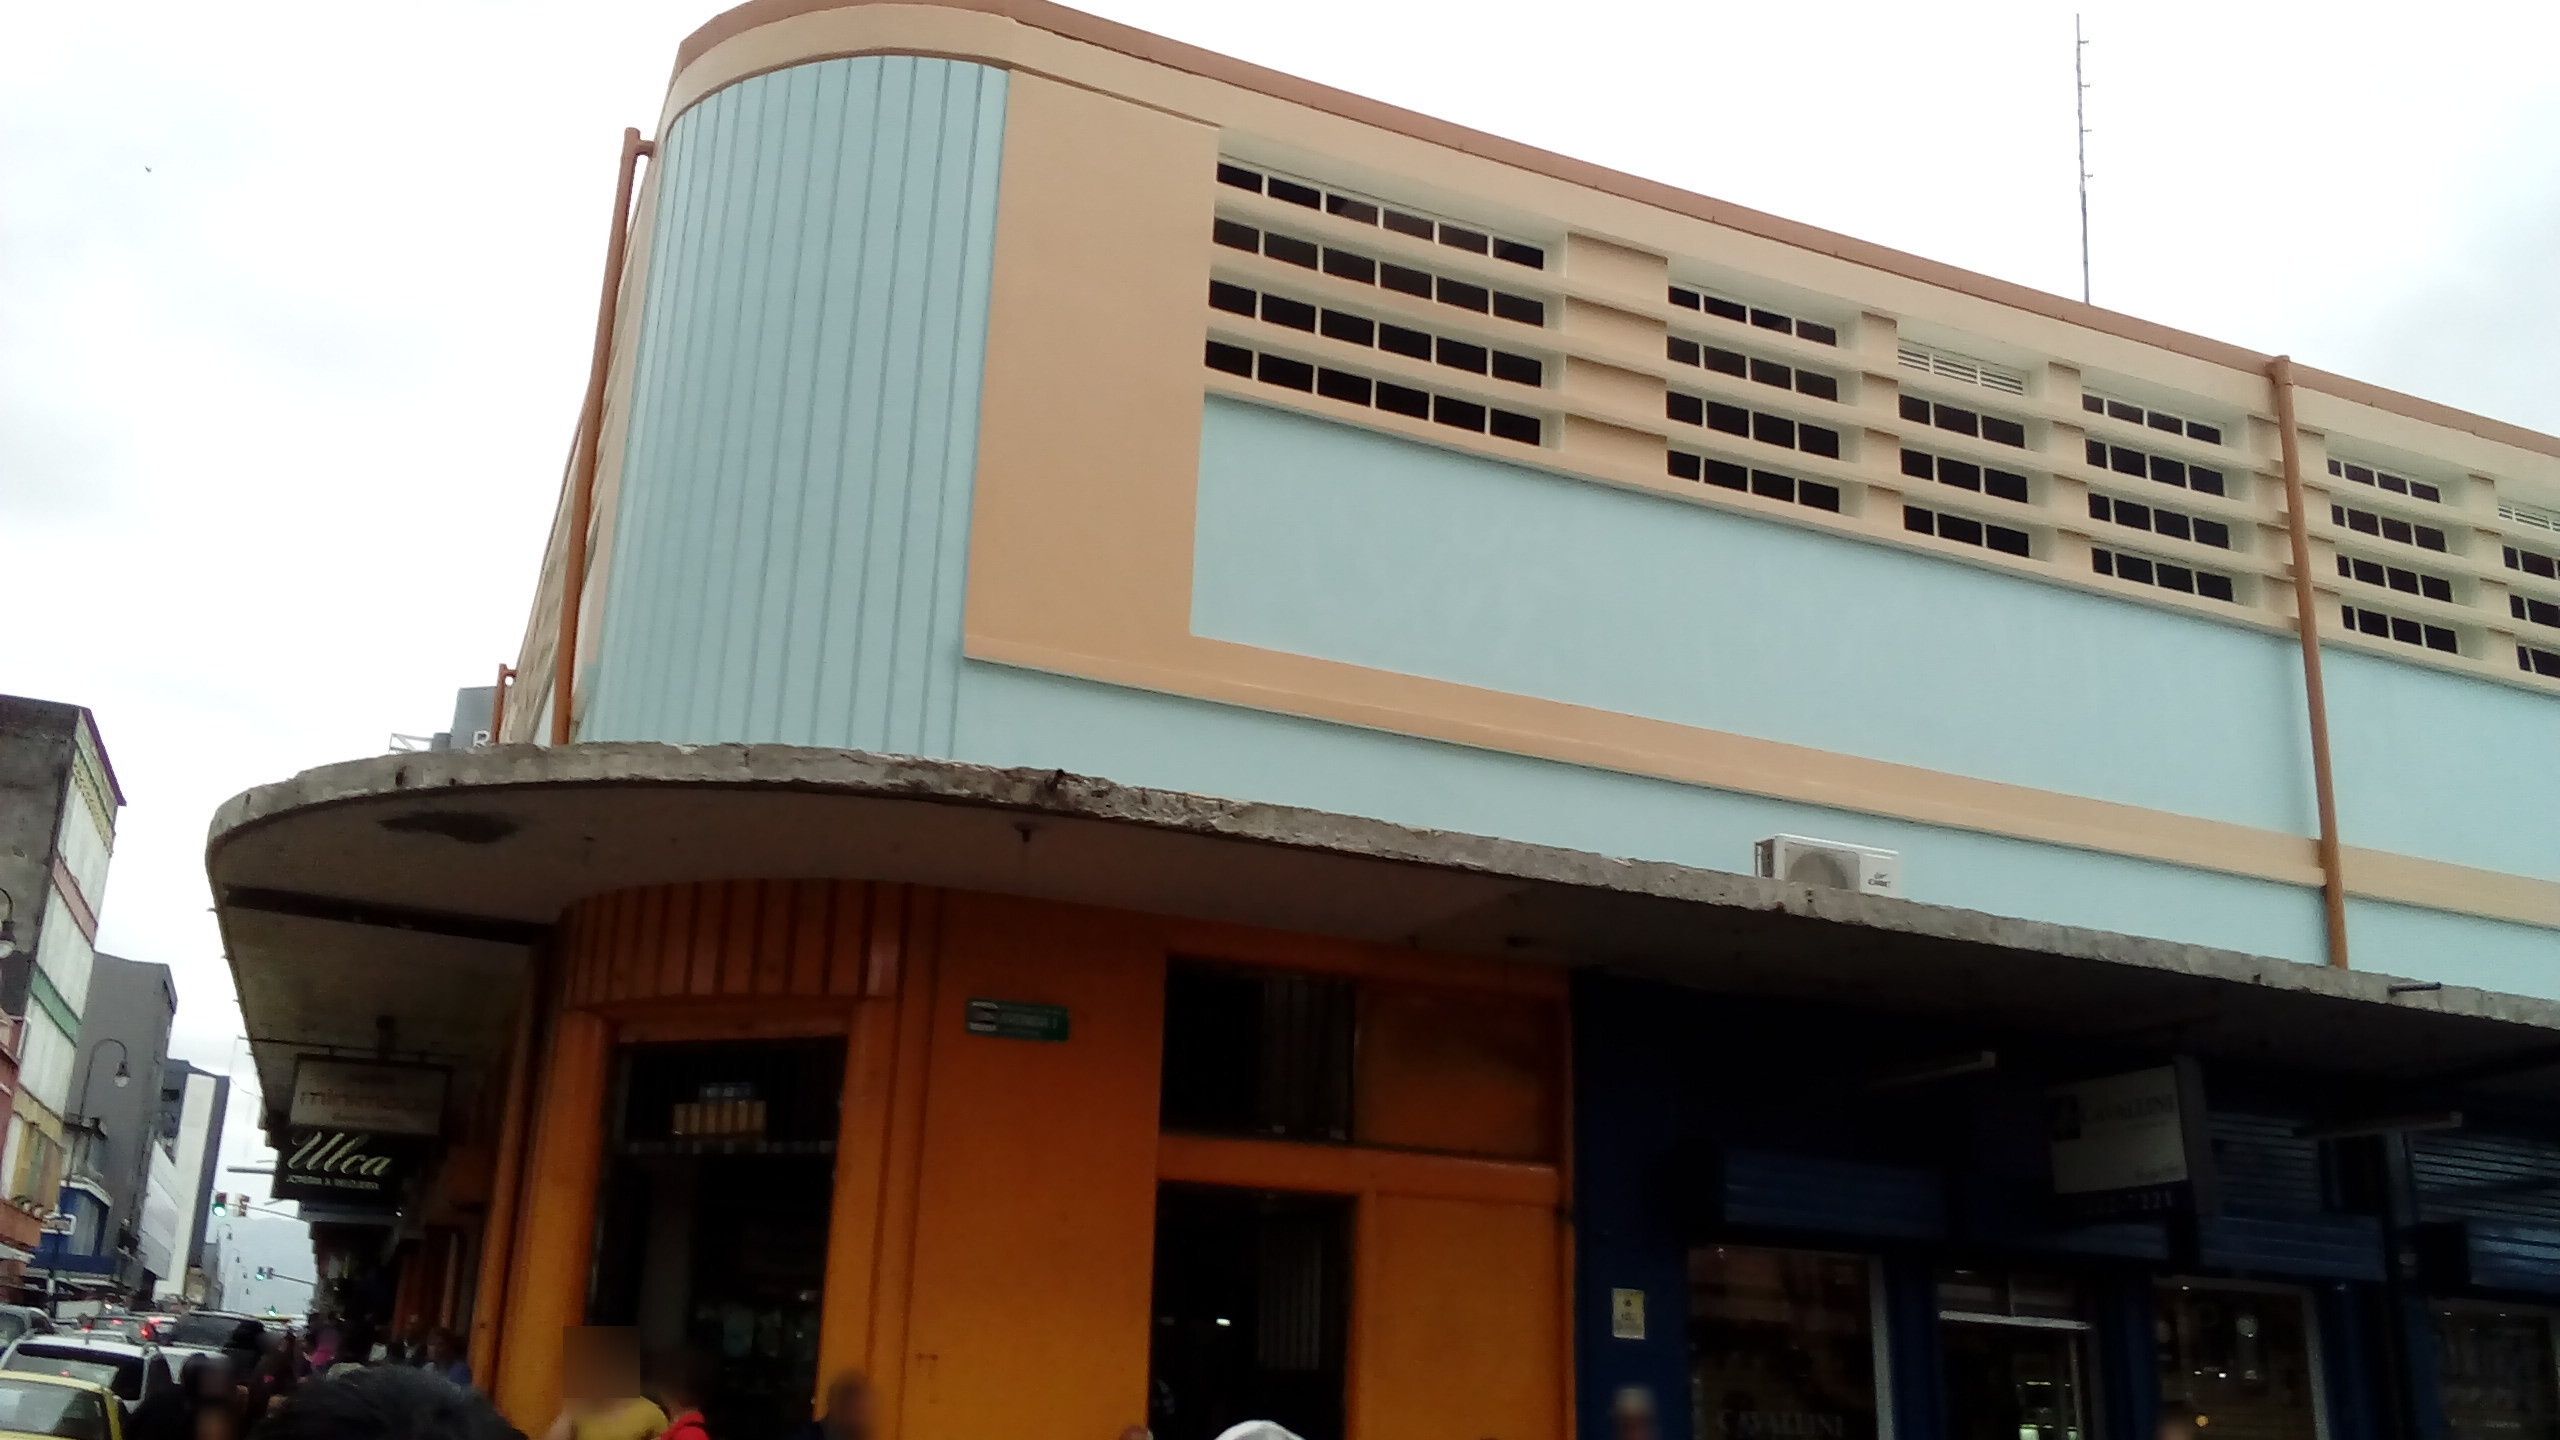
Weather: clear
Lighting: day
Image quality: good
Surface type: walking surface
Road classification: residential
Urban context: urban centre
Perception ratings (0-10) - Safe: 3.12, Lively: 8.03, Beautiful: 4.14, Boring: 5.74, Depressing: 3.92, Wealthy: 4.38